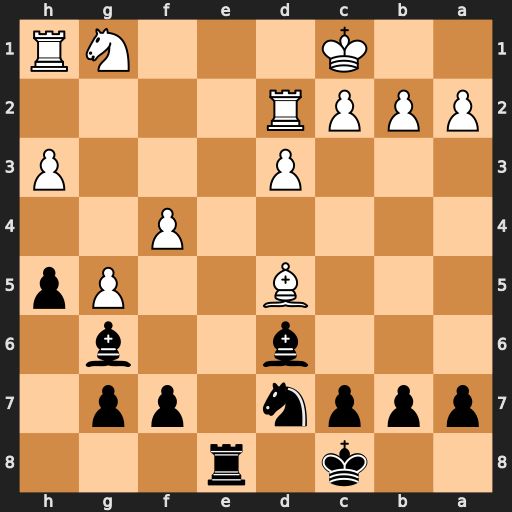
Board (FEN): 2k1r3/pppn1pp1/3b2b1/3B2Pp/5P2/3P3P/PPPR4/2K3NR
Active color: b
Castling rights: -
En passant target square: -
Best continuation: Re1+ Rd1 Bxf4+ Kb1 Rxd1#